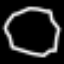
Label: octagon